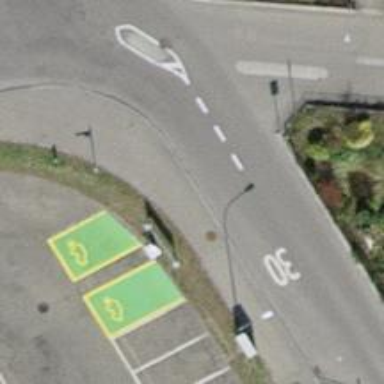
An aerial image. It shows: Charging station.